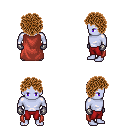
a pixel art fantasy rpg character, male body template, dark elf, purple skin, maroon cape, red pants, brown curly afro hairstyle, metal gloves, four views (front, back, left, right), 2x2 character sprite sheet, small pixel art, hard edges, no anti-aliasing